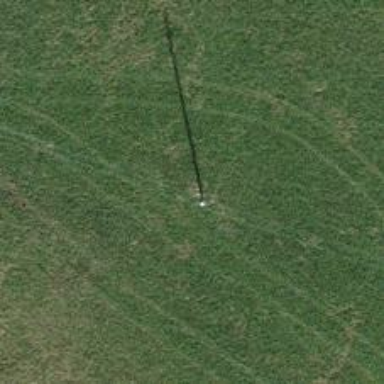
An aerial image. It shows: Minor power line.